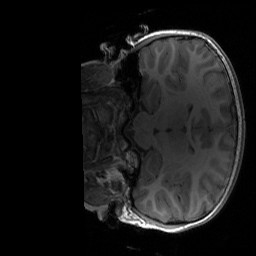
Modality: T1w
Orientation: coronal
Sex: female
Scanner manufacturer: siemens
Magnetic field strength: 3 T
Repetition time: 1.9 s
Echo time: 0.00243 s